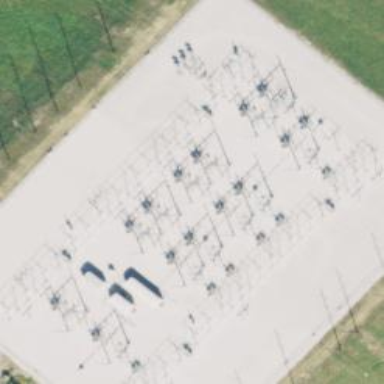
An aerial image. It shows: Switch used for power control.